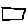
Label: square